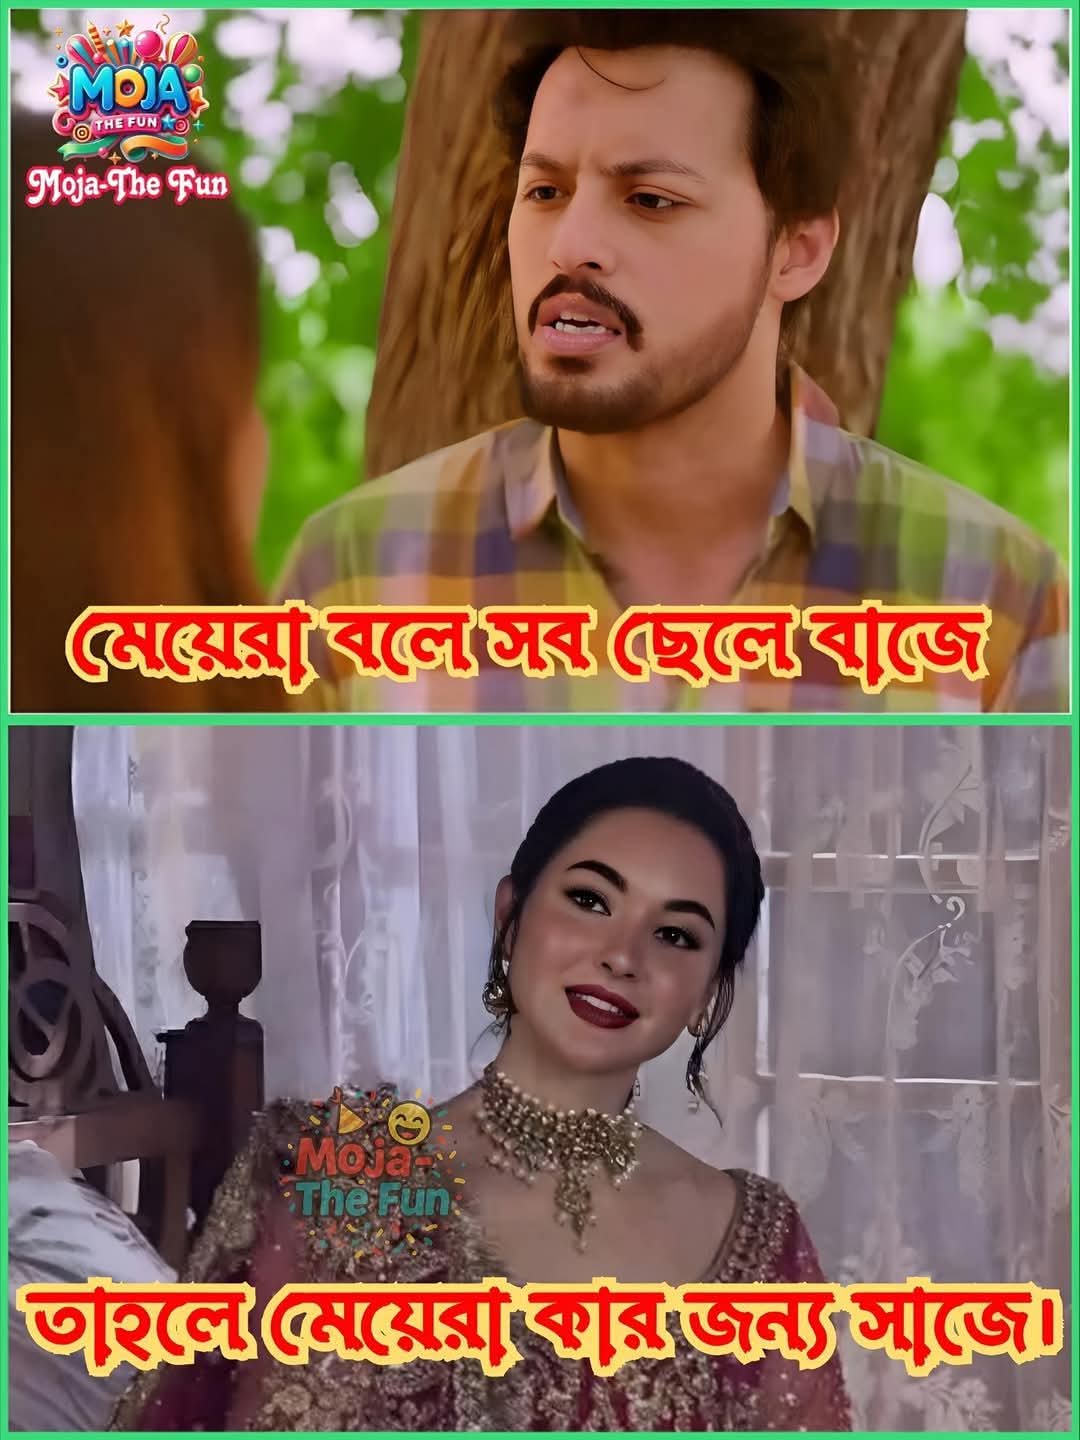
Text: মেয়েরা বলে সব ছেলে বাজে
তাহলে মেয়েরা কার জন্য সাজে।
Label: Non Hate